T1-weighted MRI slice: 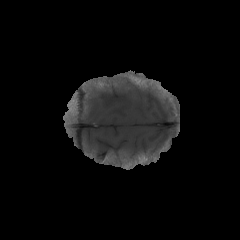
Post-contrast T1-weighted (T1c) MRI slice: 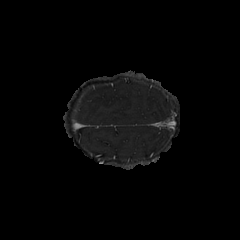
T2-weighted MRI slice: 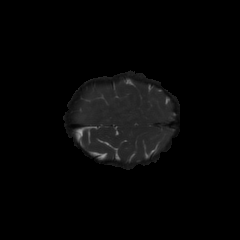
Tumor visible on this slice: no